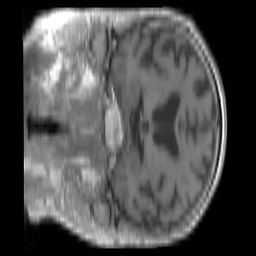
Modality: T1w
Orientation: coronal
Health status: ill
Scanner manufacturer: siemens
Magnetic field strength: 3 T
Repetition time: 0.4 s
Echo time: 0.00246 s